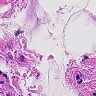
Metastatic tissue present: no